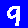
Digit: 9